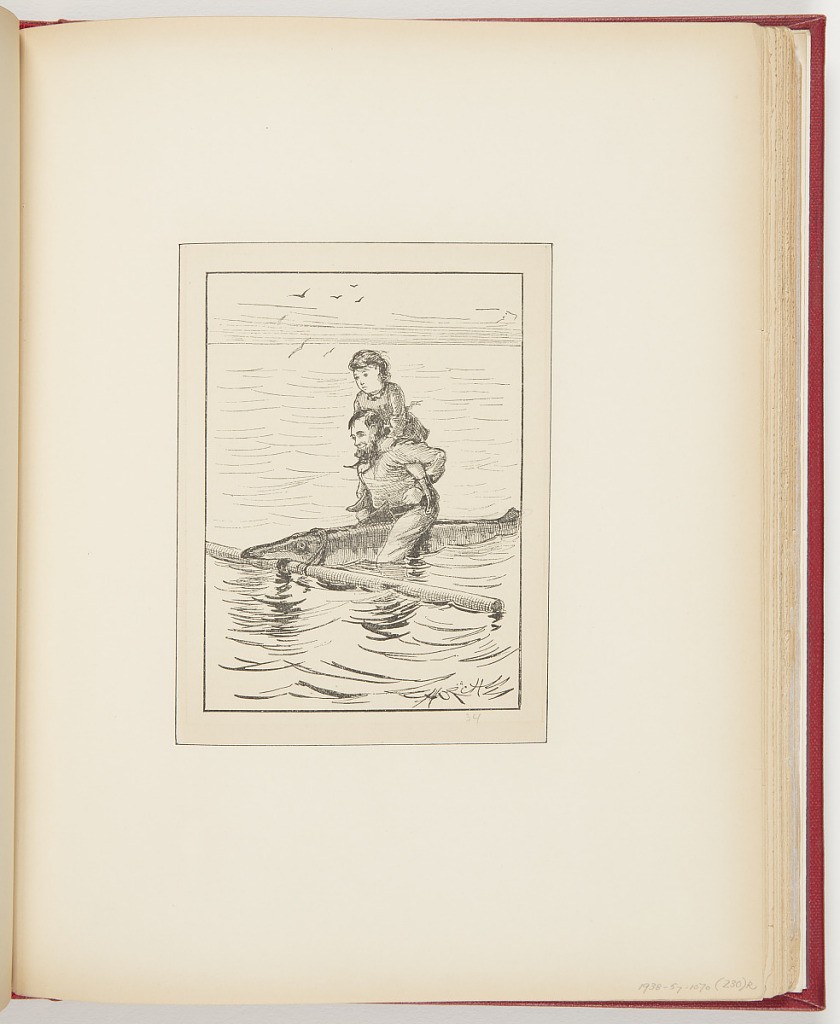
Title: A Ride on an Ocean Steed
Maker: Frederick Stuart Church, American, 1842–1924
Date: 1878
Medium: Printed in black ink on paper
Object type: Ephemera
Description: Short story from "Archibald the Cat," about a sailor and a young passenger stranded at sea. Center, two figures. Bottom figure, man with beard, carrying younger figure on back. Larger figure is ridding large fish with object in mouth, in the ocean.